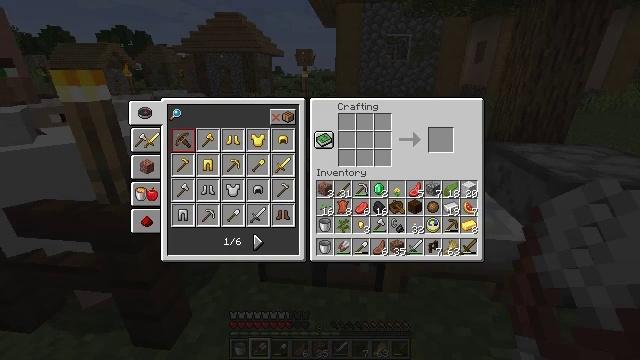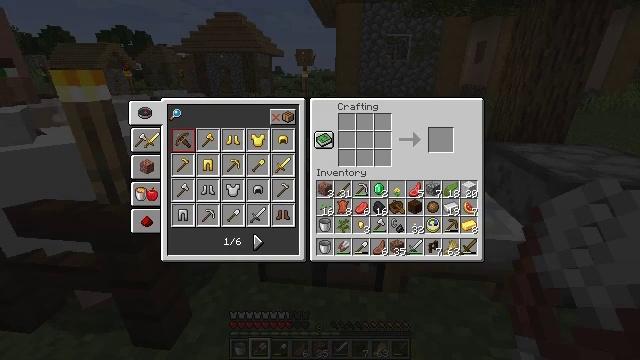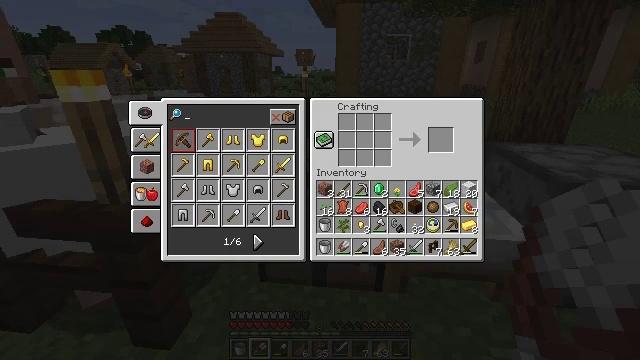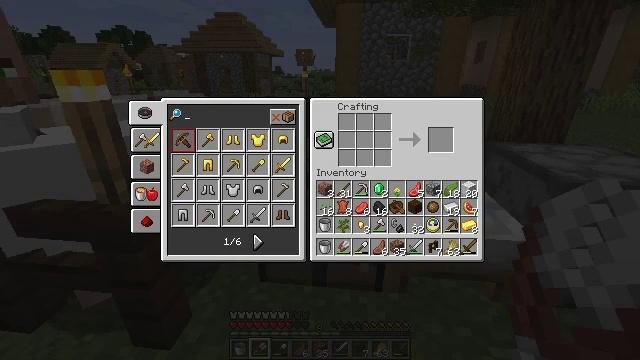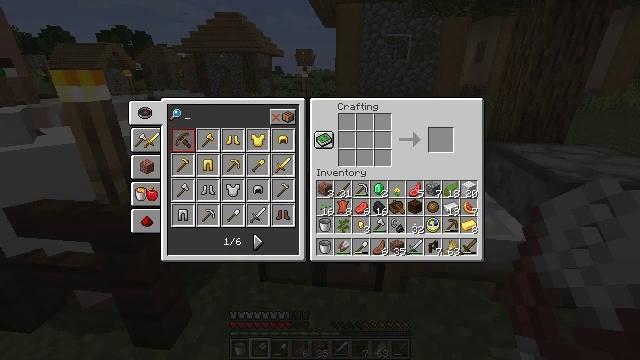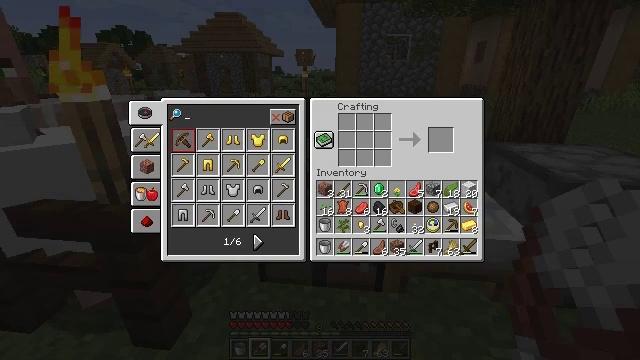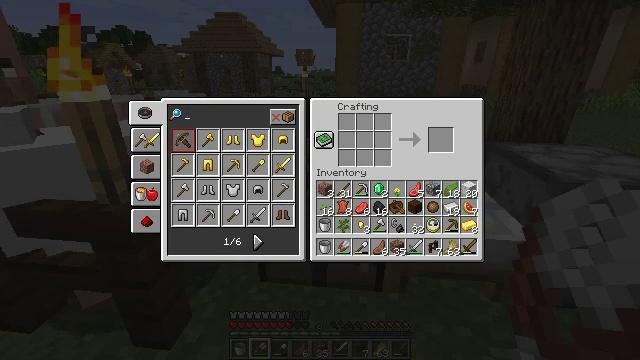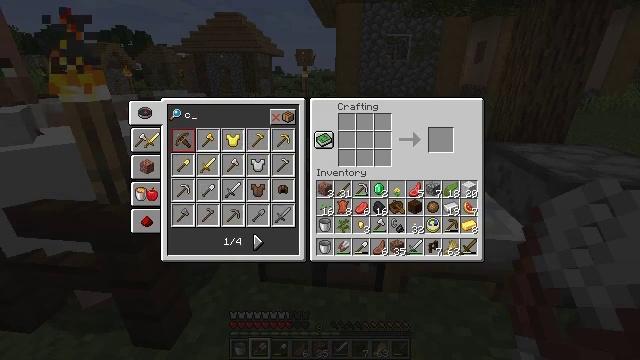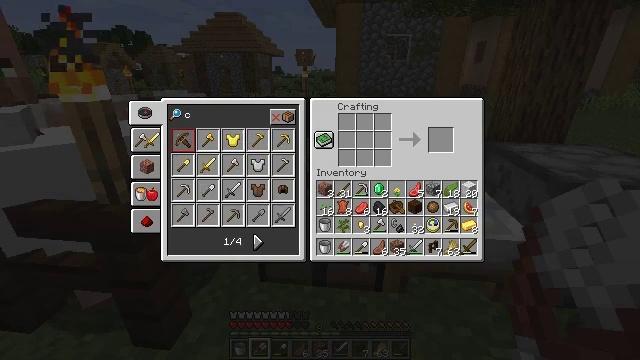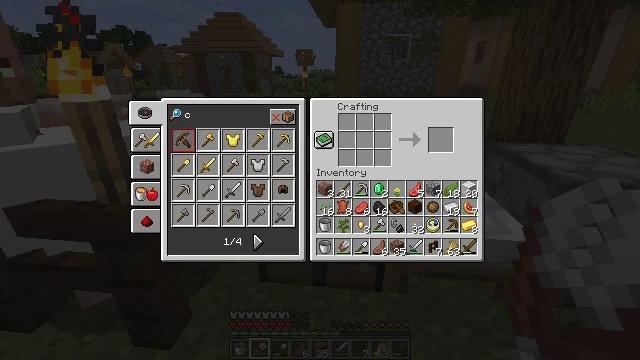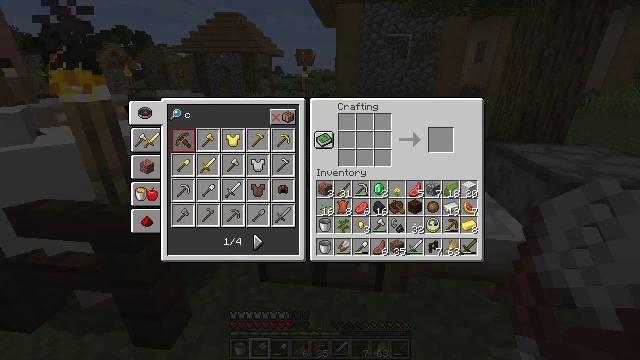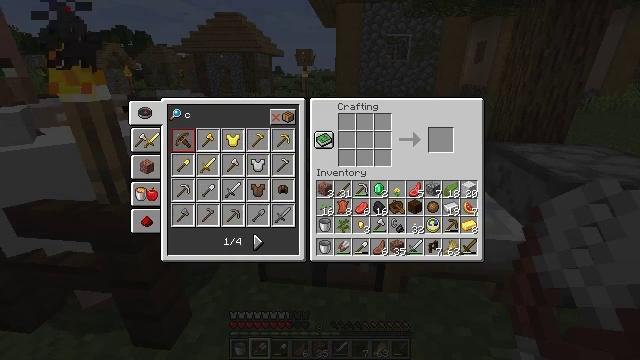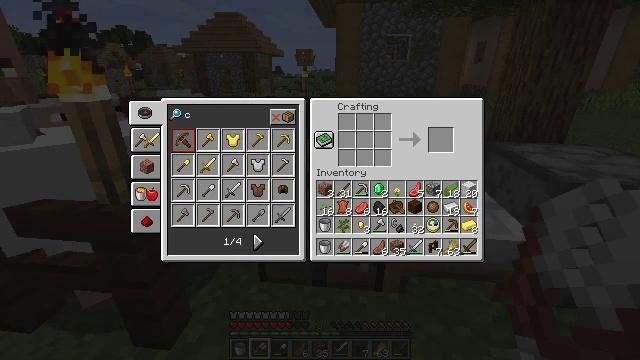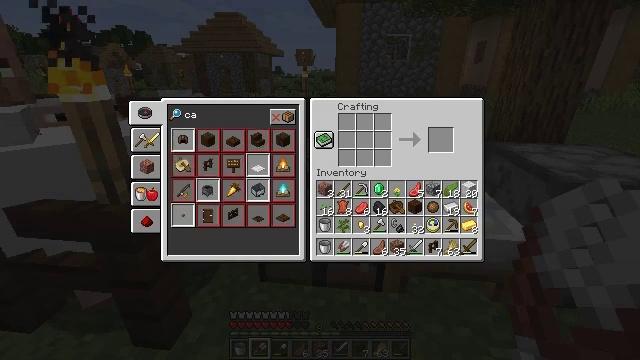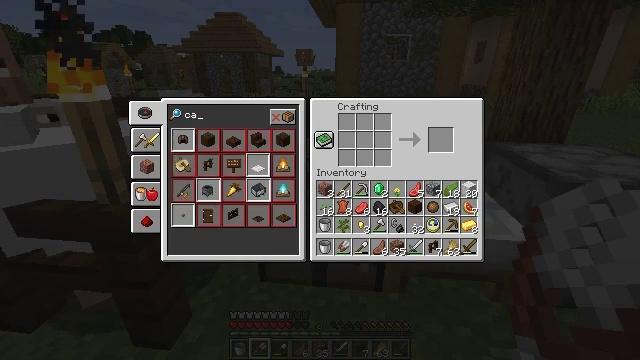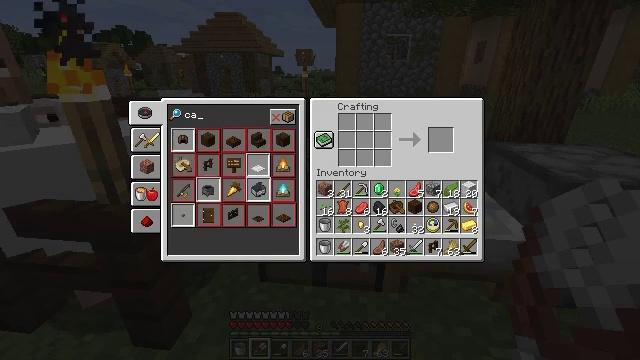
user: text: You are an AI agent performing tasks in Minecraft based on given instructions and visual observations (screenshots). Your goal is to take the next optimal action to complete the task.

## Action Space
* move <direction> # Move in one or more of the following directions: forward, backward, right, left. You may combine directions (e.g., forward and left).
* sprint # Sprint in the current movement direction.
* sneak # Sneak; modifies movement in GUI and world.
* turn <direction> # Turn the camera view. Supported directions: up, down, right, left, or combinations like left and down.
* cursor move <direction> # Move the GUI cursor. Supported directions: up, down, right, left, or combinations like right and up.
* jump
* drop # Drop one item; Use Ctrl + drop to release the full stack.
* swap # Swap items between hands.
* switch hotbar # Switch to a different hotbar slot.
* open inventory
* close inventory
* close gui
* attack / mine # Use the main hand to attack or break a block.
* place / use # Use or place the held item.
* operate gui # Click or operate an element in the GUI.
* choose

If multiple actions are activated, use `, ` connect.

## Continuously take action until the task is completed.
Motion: motion action
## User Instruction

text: Craft a white carpet.
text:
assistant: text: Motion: no_op
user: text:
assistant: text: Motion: no_op
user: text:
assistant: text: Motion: no_op
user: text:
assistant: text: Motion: no_op
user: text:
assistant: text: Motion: no_op
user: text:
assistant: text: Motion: no_op
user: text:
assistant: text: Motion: no_op
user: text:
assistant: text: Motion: no_op
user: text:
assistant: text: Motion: no_op
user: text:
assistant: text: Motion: no_op
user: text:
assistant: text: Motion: no_op
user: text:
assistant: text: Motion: no_op
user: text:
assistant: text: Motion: move left
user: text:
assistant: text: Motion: move left
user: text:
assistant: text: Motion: no_op
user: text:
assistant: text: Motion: no_op
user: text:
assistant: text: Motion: no_op
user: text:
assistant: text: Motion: no_op
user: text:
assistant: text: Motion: no_op
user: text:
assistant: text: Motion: no_op
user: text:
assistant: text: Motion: no_op
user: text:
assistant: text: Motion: no_op
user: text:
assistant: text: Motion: no_op
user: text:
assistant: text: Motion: no_op
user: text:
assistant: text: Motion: no_op
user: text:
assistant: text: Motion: no_op
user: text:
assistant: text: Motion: no_op
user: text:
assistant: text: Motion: no_op
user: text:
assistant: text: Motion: no_op
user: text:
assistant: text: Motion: no_op